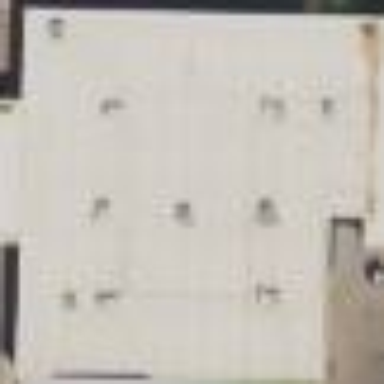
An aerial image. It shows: Building used as fitness center.